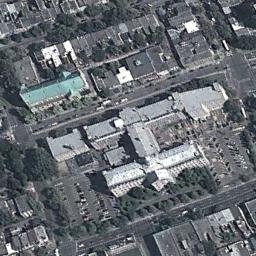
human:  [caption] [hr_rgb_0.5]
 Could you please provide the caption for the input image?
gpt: A white cross-shaped roof with a domed church on the main house, Surrounded by buildings, Trees, Roads and cars .

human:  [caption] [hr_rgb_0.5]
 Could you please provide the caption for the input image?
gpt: The white church with a tower and another green small cross-shaped church is next to it .

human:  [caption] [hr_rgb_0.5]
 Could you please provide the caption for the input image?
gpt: This is a church with a dome in the middle .

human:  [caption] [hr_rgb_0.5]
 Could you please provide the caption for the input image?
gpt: The church is surrounded by some buildings and trees .

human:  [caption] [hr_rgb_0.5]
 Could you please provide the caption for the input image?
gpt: A church with white roofs is beside some trees and roads and many buildings .